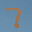
Label: 7